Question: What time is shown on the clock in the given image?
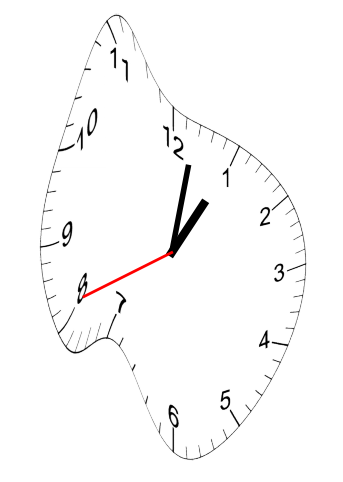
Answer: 01:01:41